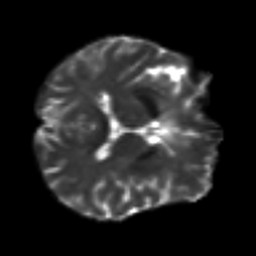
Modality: T2w
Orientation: axial
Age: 48
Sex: male
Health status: ill
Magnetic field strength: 3 T
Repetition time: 9 s
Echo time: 0.093 s